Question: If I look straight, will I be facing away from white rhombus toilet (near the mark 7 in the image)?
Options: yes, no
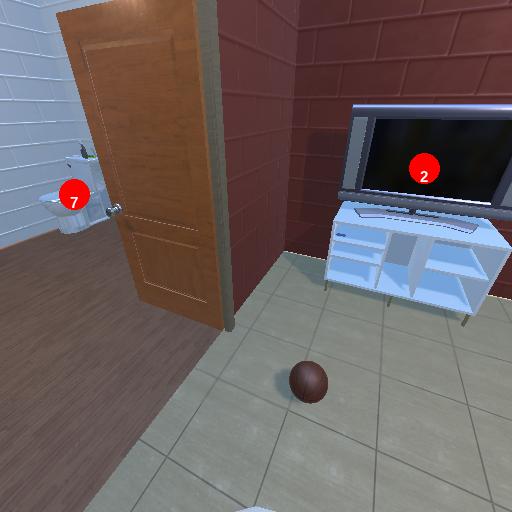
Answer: yes